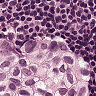
Metastatic tissue present: yes